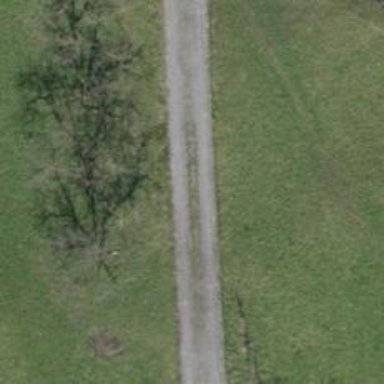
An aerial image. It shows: Track on the ground with grade3 tracktype.